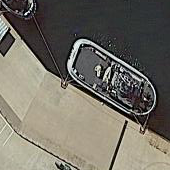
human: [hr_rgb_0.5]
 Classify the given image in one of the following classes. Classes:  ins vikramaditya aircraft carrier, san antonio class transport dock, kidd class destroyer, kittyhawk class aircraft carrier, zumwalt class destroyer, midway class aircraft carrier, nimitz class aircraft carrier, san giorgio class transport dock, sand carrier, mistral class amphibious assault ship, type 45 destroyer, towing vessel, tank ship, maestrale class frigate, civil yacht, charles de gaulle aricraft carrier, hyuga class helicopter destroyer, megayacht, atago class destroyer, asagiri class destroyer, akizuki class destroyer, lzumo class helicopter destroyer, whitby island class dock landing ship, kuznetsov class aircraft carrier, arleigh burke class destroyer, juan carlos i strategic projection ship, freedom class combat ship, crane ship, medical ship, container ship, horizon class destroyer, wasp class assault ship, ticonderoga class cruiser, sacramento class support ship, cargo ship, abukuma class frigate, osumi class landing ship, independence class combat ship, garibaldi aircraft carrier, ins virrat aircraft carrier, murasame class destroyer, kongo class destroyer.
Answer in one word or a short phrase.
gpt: Towing vessel